Question: I apologise as I have asked a question along the same lines before but the answer was working well until now. I have produced six plots that looked good using this method, but now I've gotten two weird ones. You can see this "lack of fit" using this example:
'''
x=c(9222,187720,42162,7005,3121,7534,21957,272901,109667,<PHONE>,12230,69607471,79183,6389,64859,32479,3535,<PHONE>,2464,67917,59178,2278,33064,357535,11876,21036,11018,<PHONE>,5160,84574)
y=c(0,4,1,0,1,0,0,1,5,13,0,322,0,0,1,1,1,32,0,0,0,0,0,0,0,0,0,33,1,1)
lin=lm(y~x)
plot(x, y, log="xy")
abline(lin, col="blue", untf=TRUE)
'''
This is a plot I have produced using real data (log-log on the left, normal on the right):

I wasn't too concerned about the missing 0 values as I assumed lin would still take these into account, however as you can see on the log plot the line does not start even near (1,1). From how it looks now I would expect to see points at around (1000,10).
Anyone know what's going on? Will manually plotting the coefficients of lin help? If so, can anyone explain to me how I would do this?
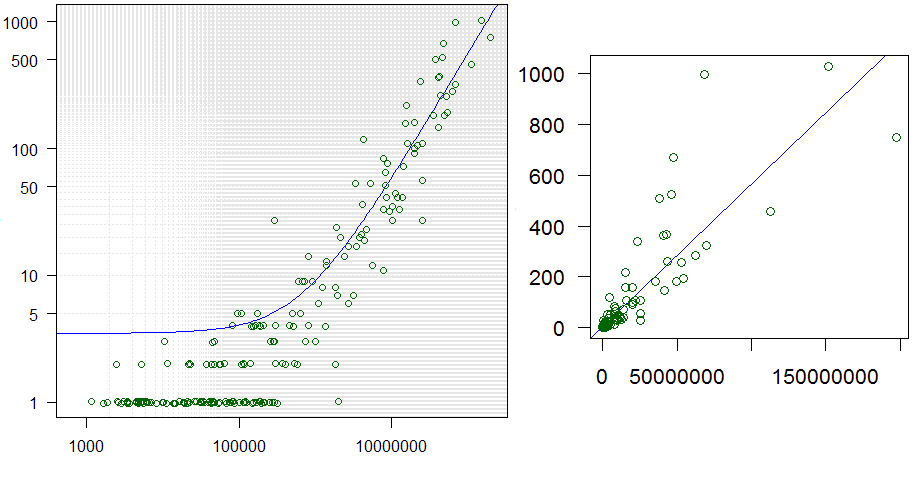
Answer: First let's look at the leverage plot of your linear model:
'''
plot(lin,which=5)
'''

As you see points 12 (y=322) and 28 (y=33) are the most influential. Furthermore the scatter around the fitted line becomes larger with increasing x values. Thus, it seems appropriate to do weighted regression:
'''
lin2 <- lm(y~x,weights=1/x)
summary(lin2)
Call:
lm(formula = y ~ x, weights = 1/x)
Weighted Residuals:
Min 1Q Median 3Q Max
-0.006699 -0.003383 -0.002407 0.002521 0.012733
Coefficients:
Estimate Std. Error t value Pr(>|t|)
(Intercept) 3.099e-01 1.092e-01 2.838 0.00835 **
x 4.317e-06 5.850e-07 7.381 4.89e-08 ***
---
Signif. codes: 0 '***' 0.001 '**' 0.01 '*' 0.05 '.' 0.1 ' ' 1
Residual standard error: 0.005674 on 28 degrees of freedom
Multiple R-squared: 0.6605, Adjusted R-squared: 0.6484
F-statistic: 54.47 on 1 and 28 DF, p-value: 4.888e-08
plot(lin2,which=5)
'''

This is already better.
'''
plot(x, y, log="xy",ylim=c(0.1,350))
abline(lin, col="blue", untf=TRUE)
abline(lin2, col="green", untf=TRUE)
'''

(keep in mind, that 0 values are not plotted here)
Depending on what your data actually describe, you might consider using a generalized linear model.